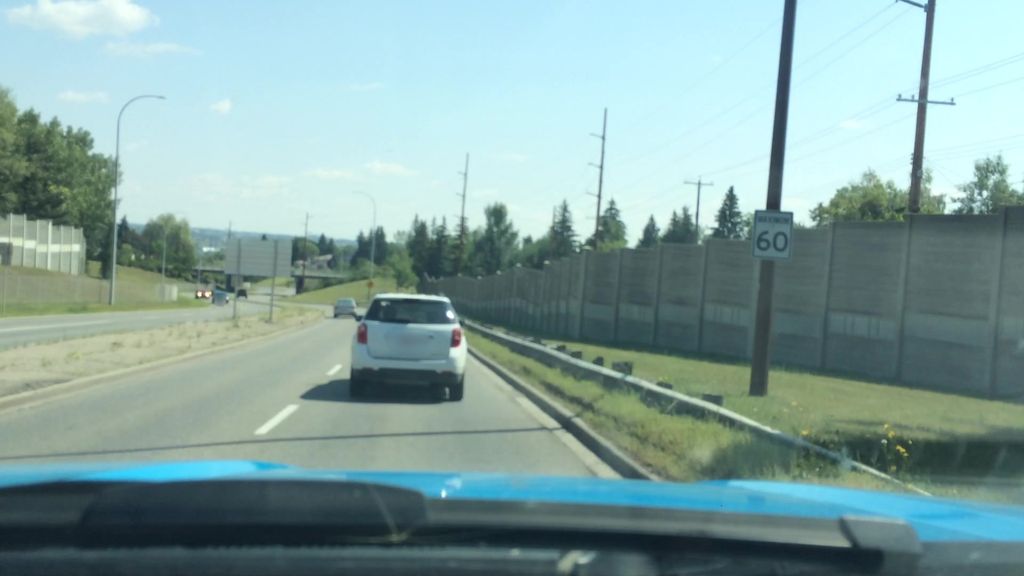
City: calgary